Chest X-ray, PA view. Patient: 68 years old, sex F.
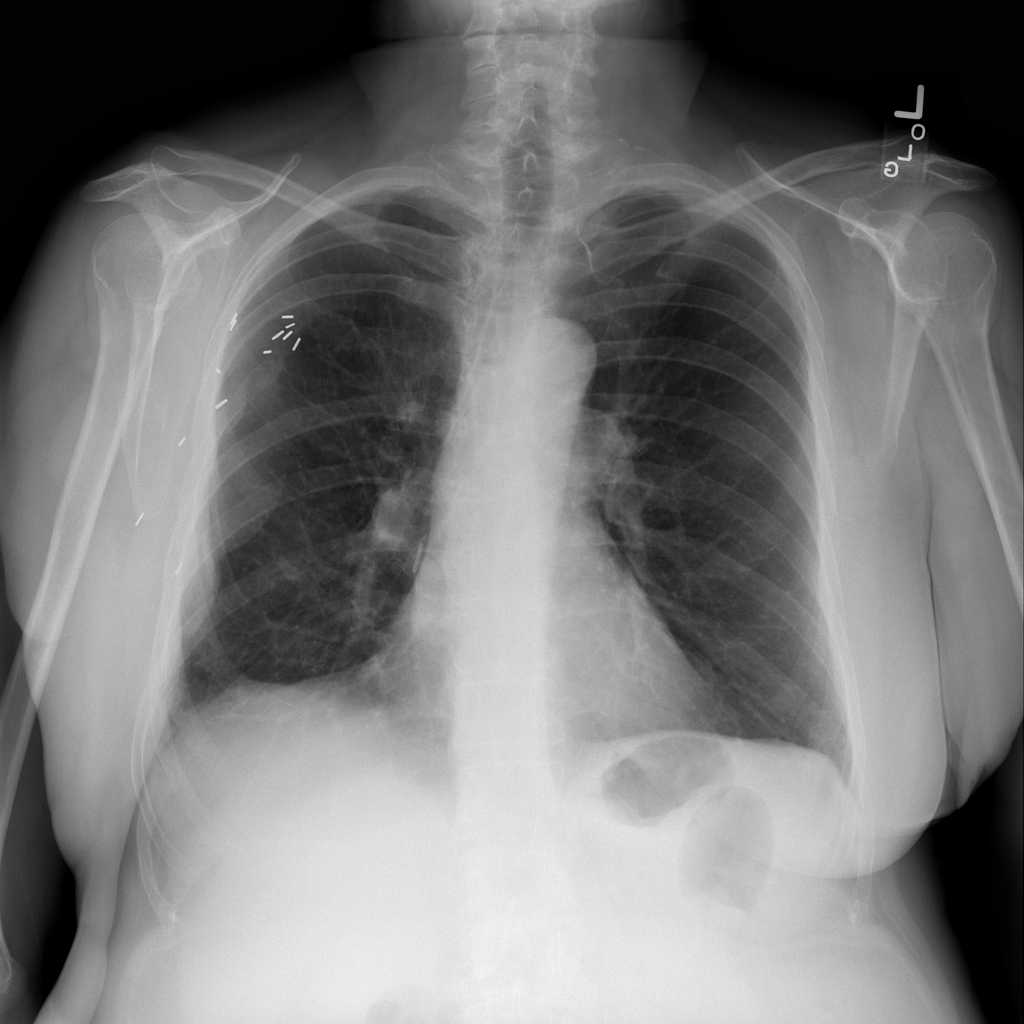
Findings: No Finding